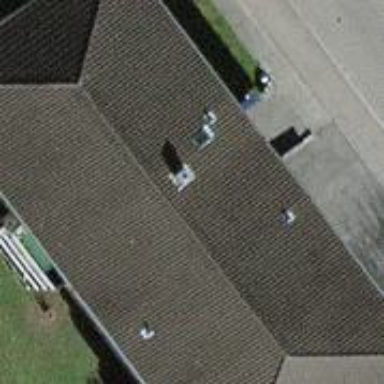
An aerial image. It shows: Apartment building with hipped roof.